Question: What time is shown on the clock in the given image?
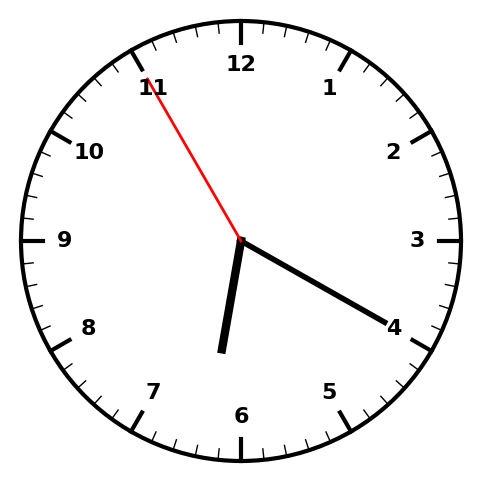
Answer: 06:19:55